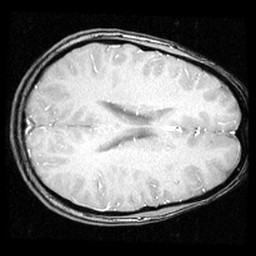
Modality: inplaneT1
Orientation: axial
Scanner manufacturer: ge
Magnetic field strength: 3 T
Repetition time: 0.2 s
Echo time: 0.0036 s